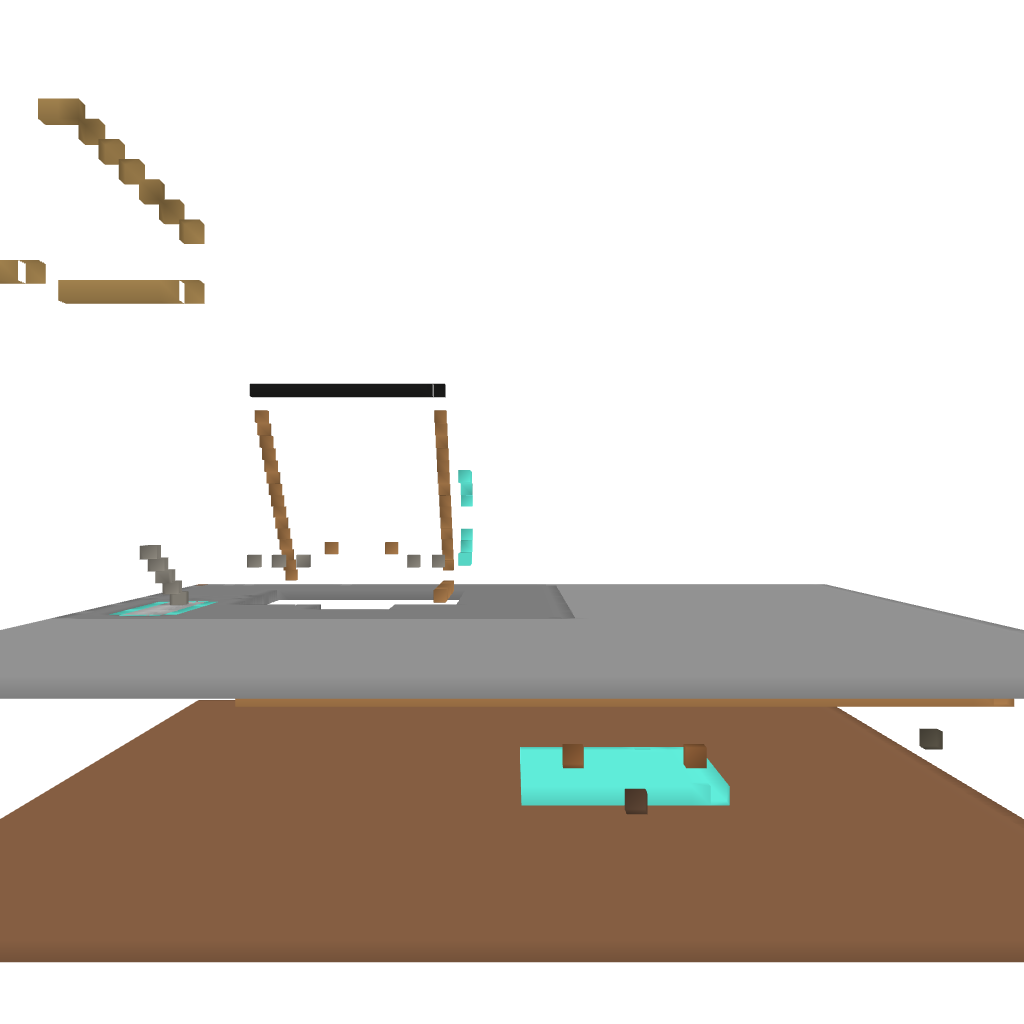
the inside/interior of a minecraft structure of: Club Diamond